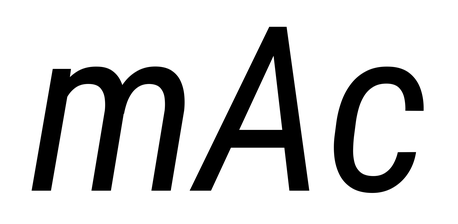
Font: Roboto-Italic_Condensed_Italic